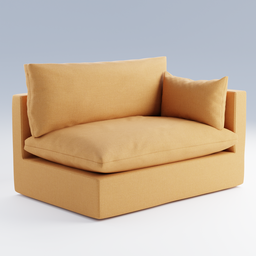
Label: furniture